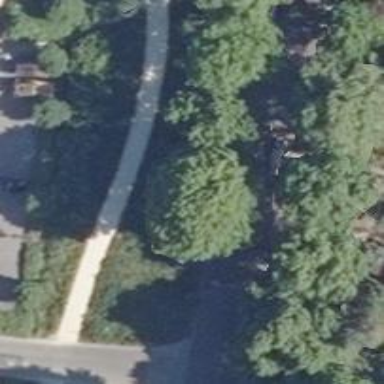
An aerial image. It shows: Compacted footway.